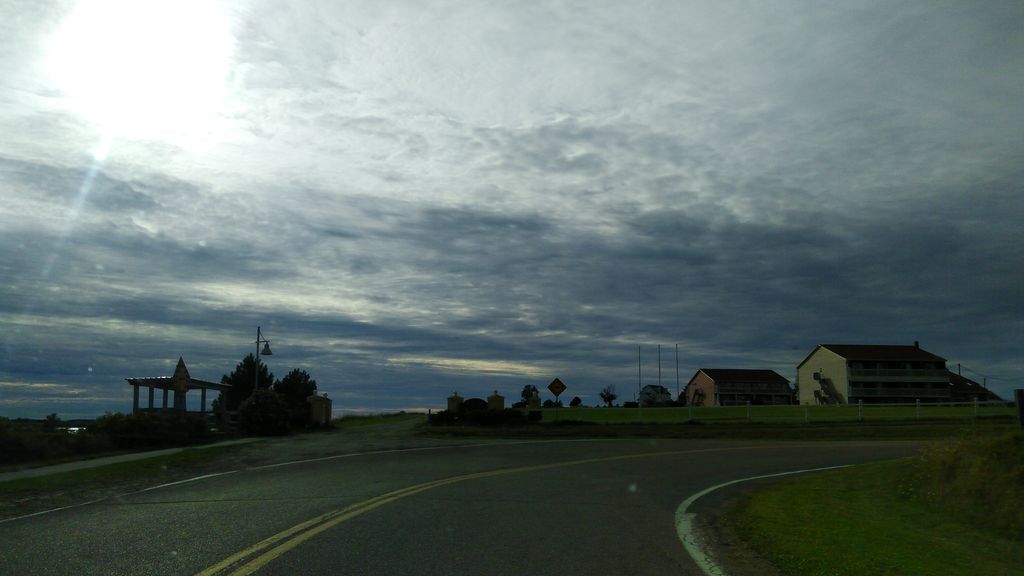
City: charlottetown